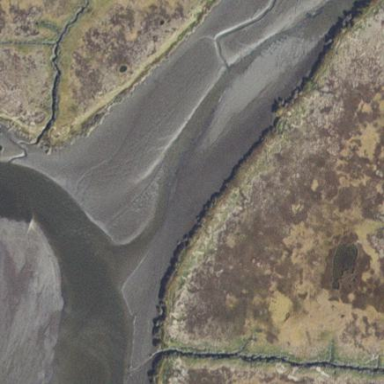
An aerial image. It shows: Mud area affected by tides.